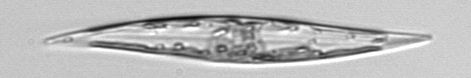
Label: Pleurosigma